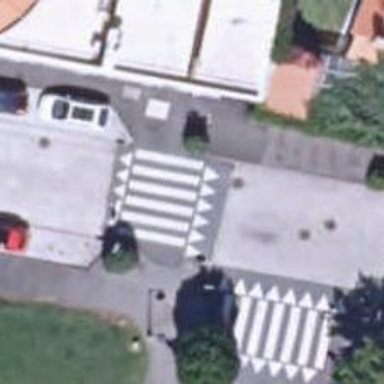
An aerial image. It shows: Marked zebra crossing with traffic calming table.